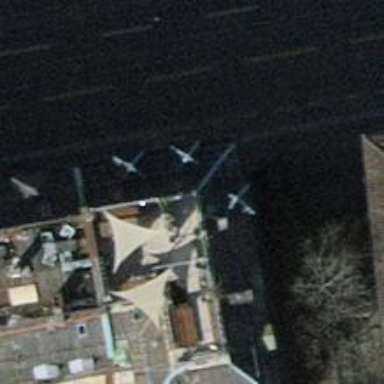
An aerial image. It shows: Clothing store.